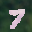
Label: 7